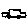
Label: car